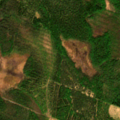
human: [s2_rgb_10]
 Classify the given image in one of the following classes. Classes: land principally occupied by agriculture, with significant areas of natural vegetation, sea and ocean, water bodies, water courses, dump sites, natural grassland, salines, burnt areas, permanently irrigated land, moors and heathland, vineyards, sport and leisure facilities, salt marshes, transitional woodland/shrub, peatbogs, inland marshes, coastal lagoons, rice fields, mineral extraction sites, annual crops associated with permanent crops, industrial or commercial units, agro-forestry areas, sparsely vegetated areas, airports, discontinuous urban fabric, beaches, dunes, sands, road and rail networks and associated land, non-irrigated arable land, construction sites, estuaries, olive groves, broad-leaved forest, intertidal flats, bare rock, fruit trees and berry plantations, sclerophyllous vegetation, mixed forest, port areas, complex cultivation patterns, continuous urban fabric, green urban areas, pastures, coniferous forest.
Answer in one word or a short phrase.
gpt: coniferous forest, mixed forest, transitional woodland/shrub